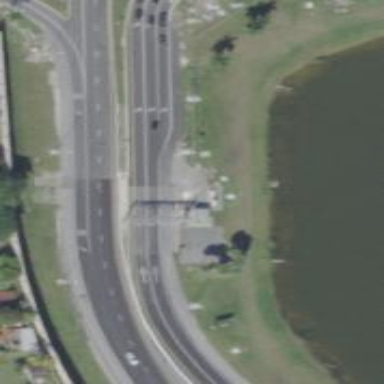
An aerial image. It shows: Toll gantry on the road.